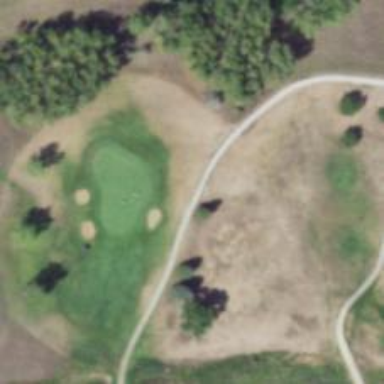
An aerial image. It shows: Driveway that serves as golf cart path.